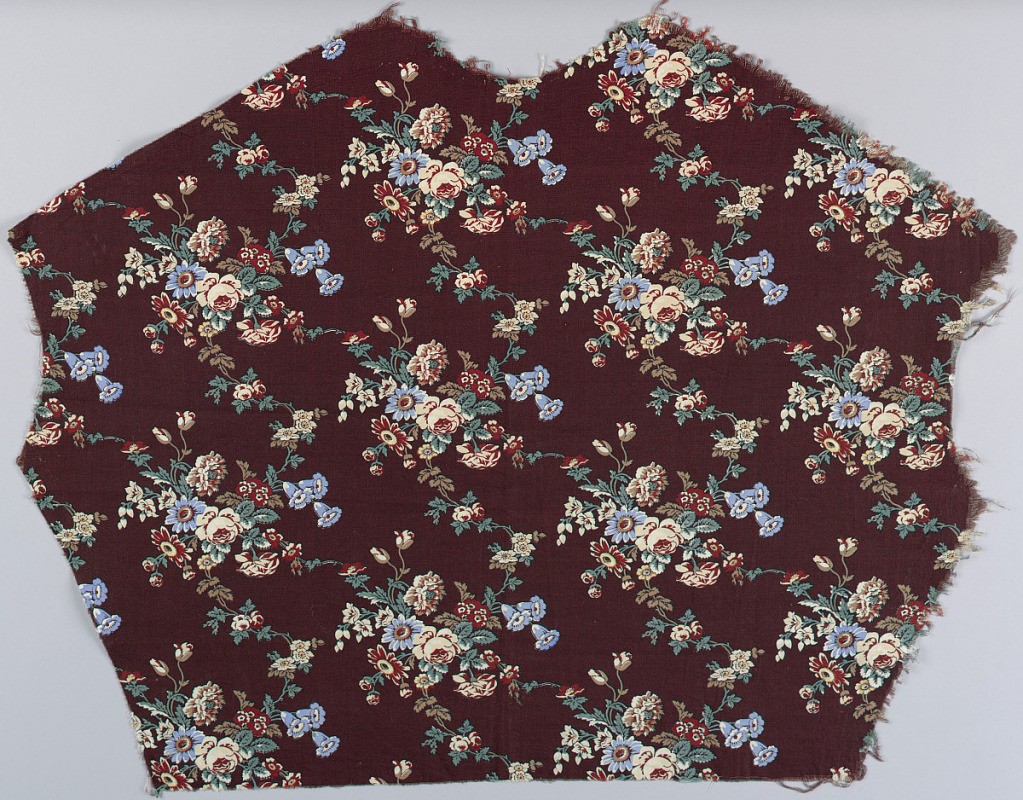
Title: Fragment
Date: ca. 1870
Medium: cotton Technique: printed on plain weave
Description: Printed in drop repeat on brown field, with clusters of flowers joined by serpentine streamers of flowers and foliage.